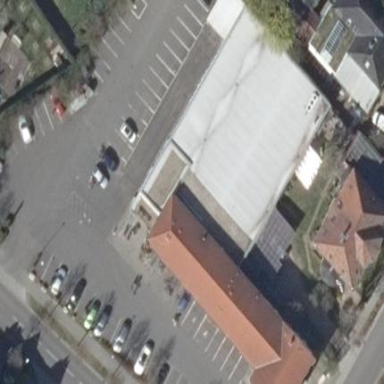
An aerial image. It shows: Retail building with gabled roof.